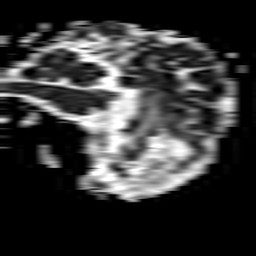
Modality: ADC
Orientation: sagittal
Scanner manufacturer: philips
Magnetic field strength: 1.5 T
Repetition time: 3.395 s
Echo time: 0.06922 s